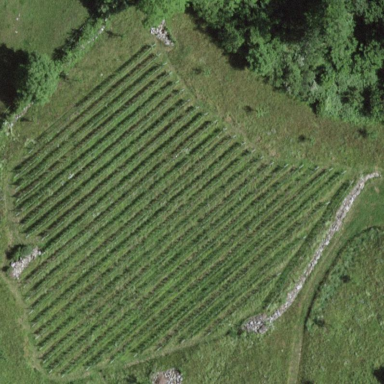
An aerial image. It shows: Vineyard with grape crops.